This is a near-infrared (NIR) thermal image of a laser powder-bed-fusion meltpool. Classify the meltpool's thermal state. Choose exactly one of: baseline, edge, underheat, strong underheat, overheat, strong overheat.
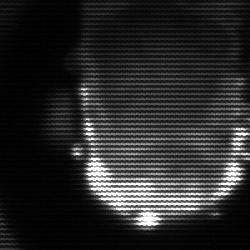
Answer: baseline